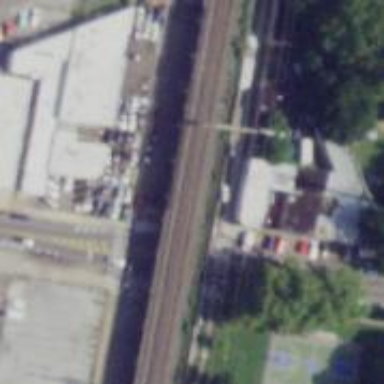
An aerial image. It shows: Bridge over railway line.